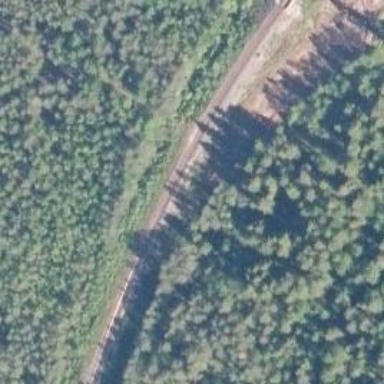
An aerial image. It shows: Railway track.